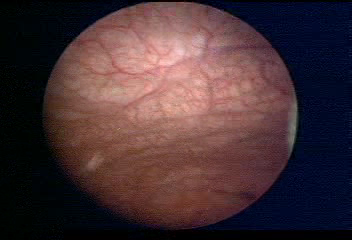
Modality: WLC
Class: Normal mucosa
Bladder cancer association: No